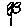
Label: flower